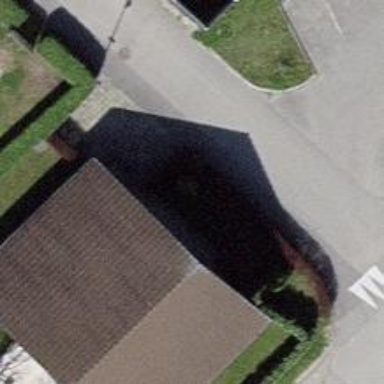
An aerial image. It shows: Gabled roofed house.